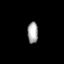
Tissue: lung
Cell type: Epithelial cells
Senescence score: 0.2345
Nuclear area (px): 220
Mean DAPI intensity: 167.168